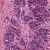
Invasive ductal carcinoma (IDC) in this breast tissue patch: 0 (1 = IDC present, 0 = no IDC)